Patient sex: M
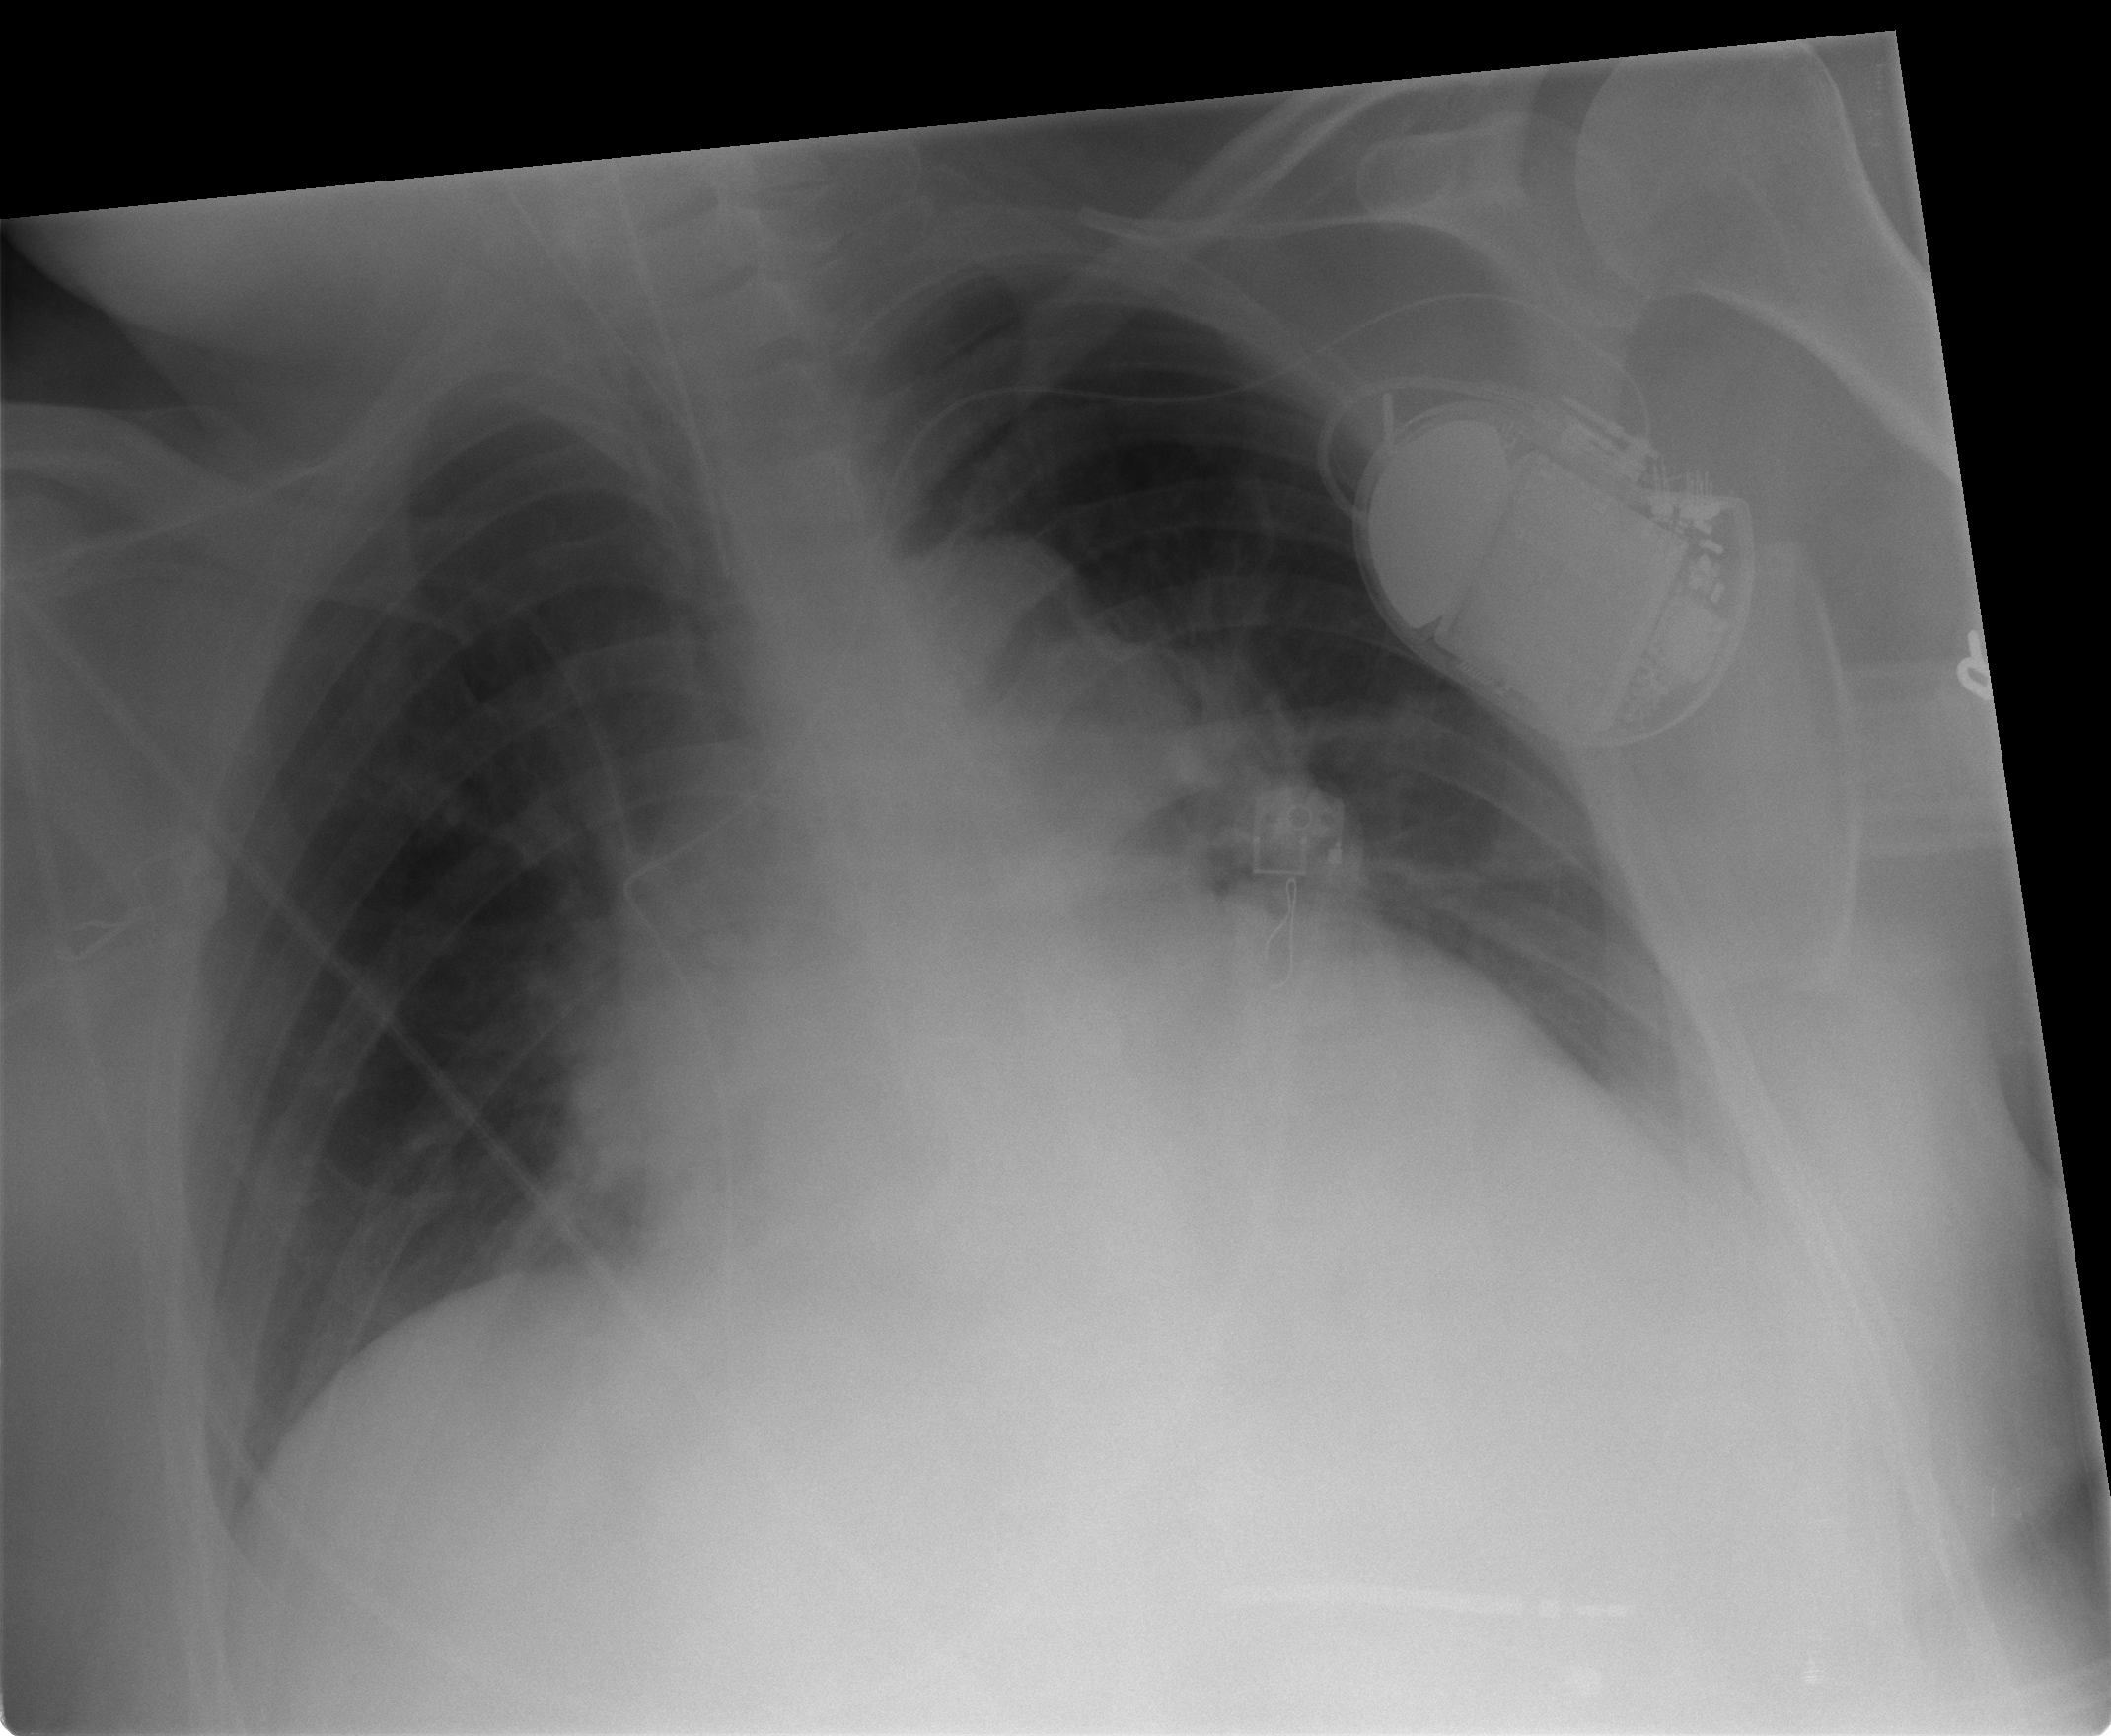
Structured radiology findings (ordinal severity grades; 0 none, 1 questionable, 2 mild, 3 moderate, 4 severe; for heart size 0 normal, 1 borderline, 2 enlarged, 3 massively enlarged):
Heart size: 2
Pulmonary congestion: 1
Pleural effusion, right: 0
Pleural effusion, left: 1
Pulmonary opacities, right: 0
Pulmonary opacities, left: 0
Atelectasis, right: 2
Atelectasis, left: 2